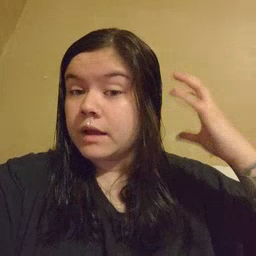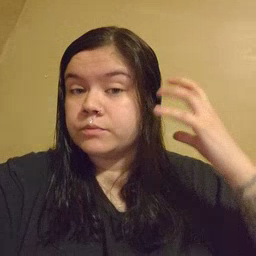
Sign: radio